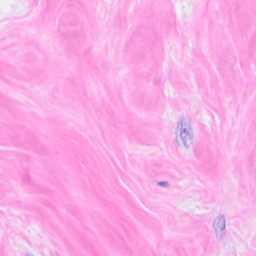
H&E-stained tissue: Breast